Field crop: maize
Growth stage: 2
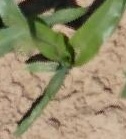
Species: maize